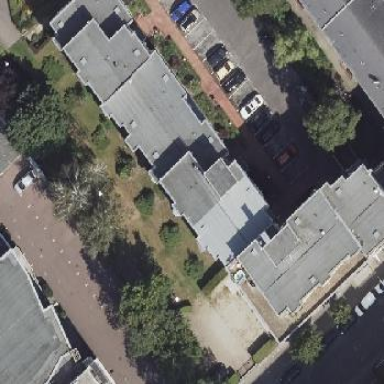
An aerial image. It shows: The image shows part of apartment building.